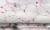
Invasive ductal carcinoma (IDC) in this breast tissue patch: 0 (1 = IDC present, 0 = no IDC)